Question: We are working on an Android application for industrial uses. We have increased the size of the action bar, text, etc to help improve visibility and touch target size. Everything works well, however I have been unable to increase the height of the action bar overflow menu's list items:

Digging around I have been able to change the background colour of the popup menu using
'''
<style name="MyTheme" parent="@android:style/Theme.Holo">
<item name="android:popupMenuStyle">@style/MyPopupMenu</item>
</style>
<style name="MyPopupMenu" parent="android:style/Widget.Holo.ListPopupWindow">
<item name="android:popupBackground">#800</item>
</style>
'''
However there seems to be no way I can find to change the height of the menu items themselves. There are a lot of posts on stack overflow talking about customising spinners in the action bar, but very little about the action overflow menu.
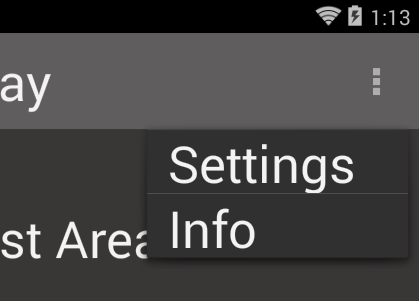
Answer: I actually just uncovered it while working on something else. The height of the items in the overflow action menu is controlled by the android:listPreferredItemHeightSmall item in the application theme. So:
'''
<style name="MyTheme" parent="@android:style/Theme.Holo">
<item name="android:listPreferredItemHeightSmall">72dp</item>
</style>
'''
Gives us:

Changing android:listPreferredItemHeightSmall will possibly impact on some other things, but since in my case we are happy to have everything large, it works well.